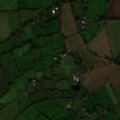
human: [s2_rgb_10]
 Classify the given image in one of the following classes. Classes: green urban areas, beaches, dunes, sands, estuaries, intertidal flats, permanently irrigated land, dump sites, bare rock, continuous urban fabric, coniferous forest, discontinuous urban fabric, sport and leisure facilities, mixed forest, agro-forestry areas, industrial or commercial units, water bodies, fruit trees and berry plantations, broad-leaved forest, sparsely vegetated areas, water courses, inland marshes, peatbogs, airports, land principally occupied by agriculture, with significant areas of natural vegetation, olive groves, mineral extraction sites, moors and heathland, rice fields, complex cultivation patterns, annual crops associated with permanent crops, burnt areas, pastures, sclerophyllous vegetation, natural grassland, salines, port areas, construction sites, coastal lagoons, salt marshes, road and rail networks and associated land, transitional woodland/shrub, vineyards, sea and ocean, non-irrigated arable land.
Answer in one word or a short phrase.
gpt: non-irrigated arable land, pastures